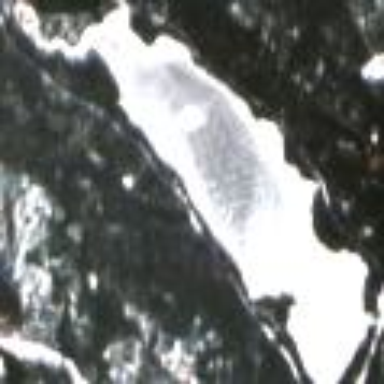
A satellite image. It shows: Lake with natural water.